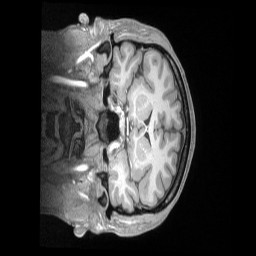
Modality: T1w
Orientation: coronal
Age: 21
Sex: male
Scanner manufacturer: siemens
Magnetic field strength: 3 T
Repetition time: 2.53 s
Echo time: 0.00164 s